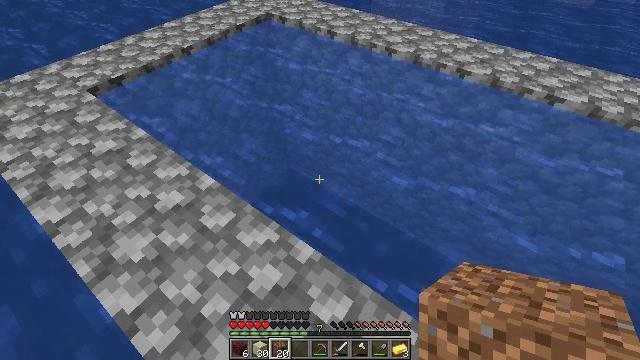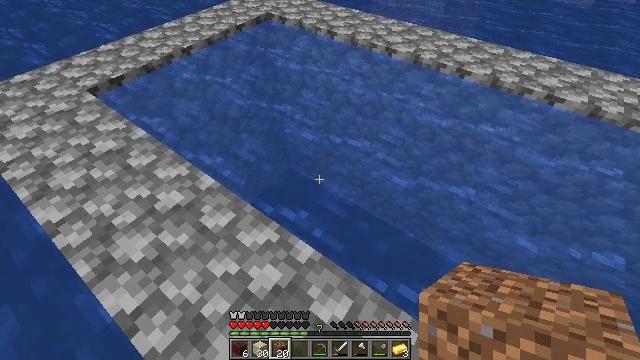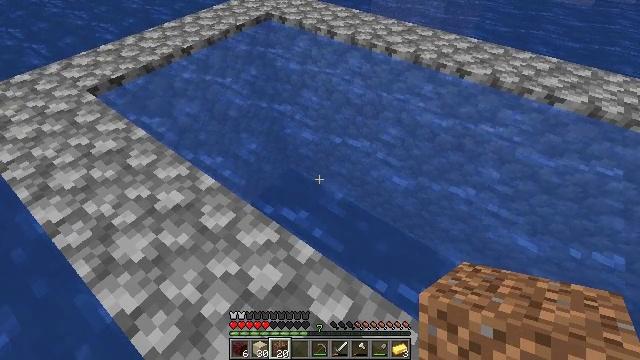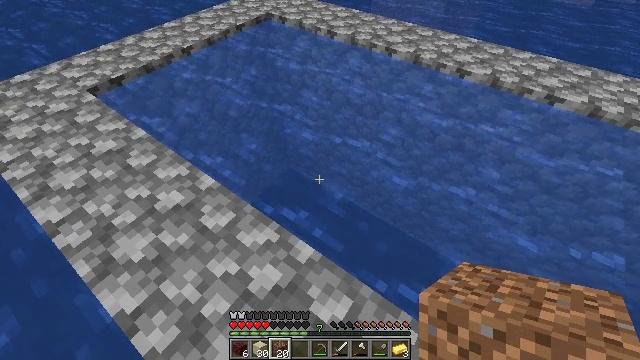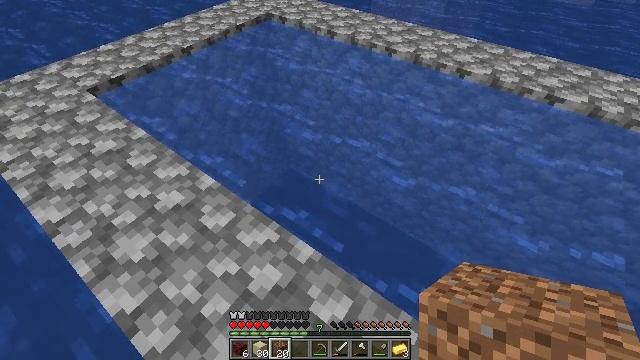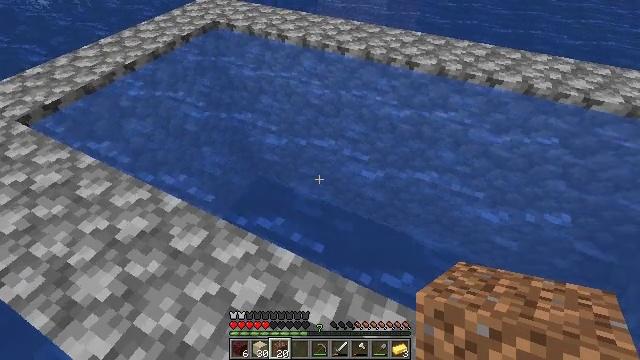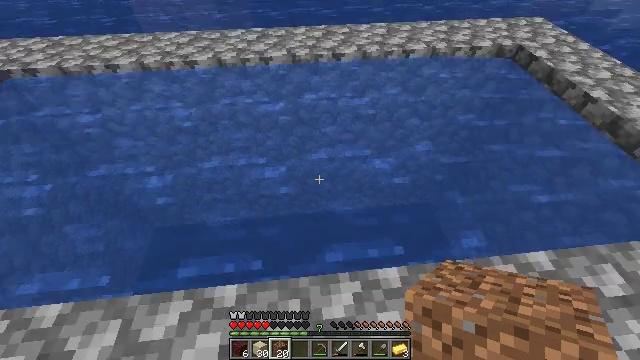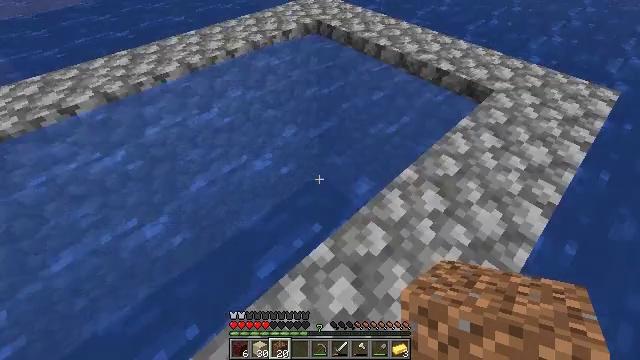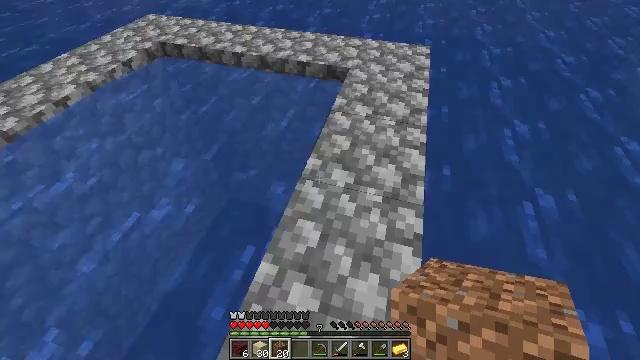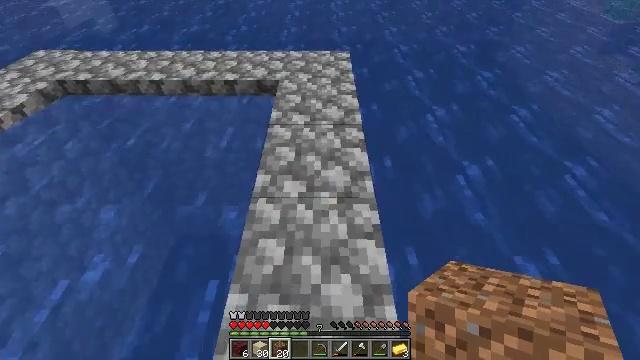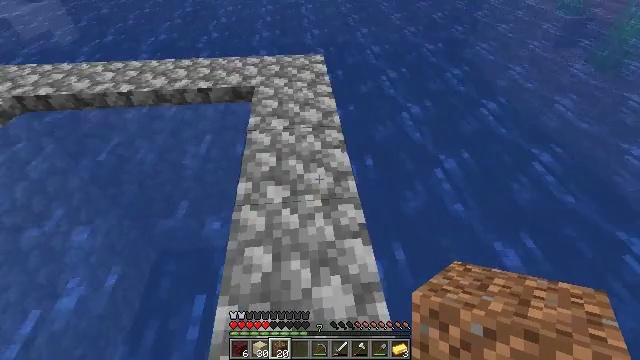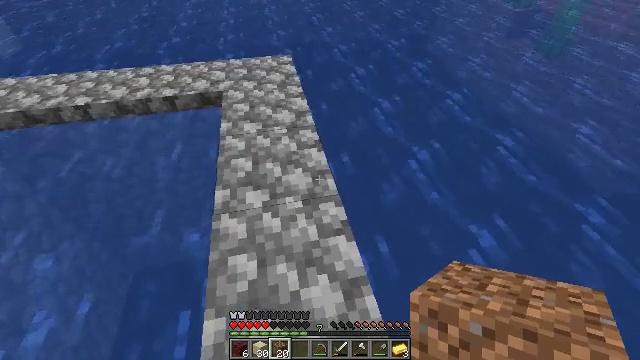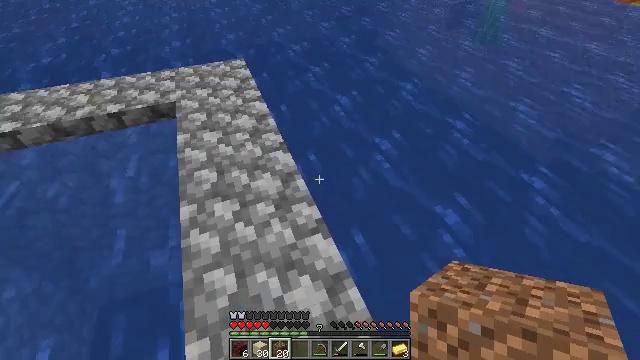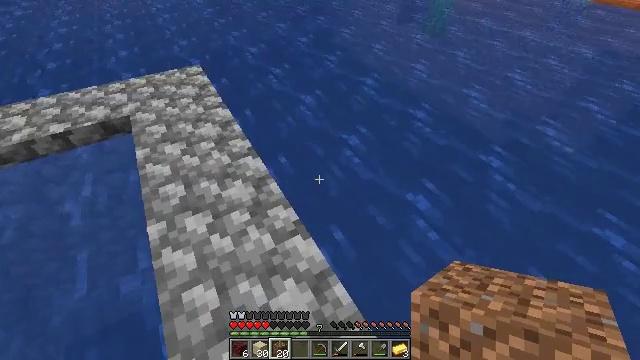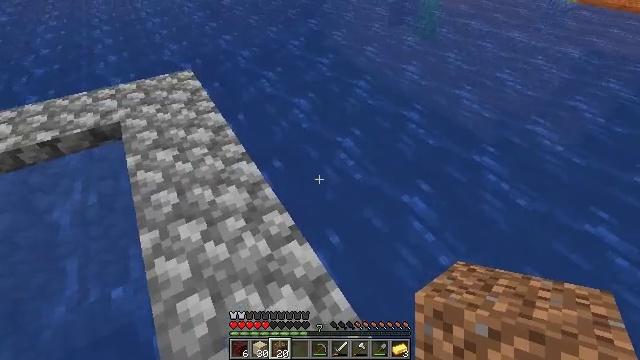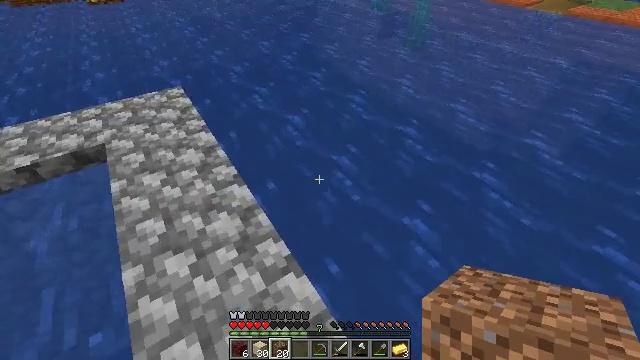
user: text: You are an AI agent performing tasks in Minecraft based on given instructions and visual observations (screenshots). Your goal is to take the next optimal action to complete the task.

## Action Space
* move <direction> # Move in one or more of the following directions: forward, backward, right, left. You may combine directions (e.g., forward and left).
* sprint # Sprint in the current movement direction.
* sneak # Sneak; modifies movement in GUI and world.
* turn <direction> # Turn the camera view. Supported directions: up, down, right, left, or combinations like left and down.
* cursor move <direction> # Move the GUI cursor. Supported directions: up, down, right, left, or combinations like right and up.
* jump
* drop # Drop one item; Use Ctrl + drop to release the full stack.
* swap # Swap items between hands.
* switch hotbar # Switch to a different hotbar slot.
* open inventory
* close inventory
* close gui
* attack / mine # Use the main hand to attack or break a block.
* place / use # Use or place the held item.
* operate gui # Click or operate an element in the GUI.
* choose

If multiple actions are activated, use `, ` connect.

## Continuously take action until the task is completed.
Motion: motion action
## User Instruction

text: Break the existing acacia planks.
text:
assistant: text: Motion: no_op
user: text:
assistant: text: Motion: no_op
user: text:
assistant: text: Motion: no_op
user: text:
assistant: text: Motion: no_op
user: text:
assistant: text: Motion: turn right
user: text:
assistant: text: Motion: turn right
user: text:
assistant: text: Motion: turn right
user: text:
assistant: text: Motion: turn right
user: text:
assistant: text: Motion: turn right and up
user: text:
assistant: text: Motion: turn right
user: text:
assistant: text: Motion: turn right
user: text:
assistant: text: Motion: turn right
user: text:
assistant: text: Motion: turn right
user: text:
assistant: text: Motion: move forward, turn right
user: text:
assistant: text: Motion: move forward, turn right and up
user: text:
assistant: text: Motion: move forward, turn right and up
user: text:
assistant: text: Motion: move forward, turn right and up
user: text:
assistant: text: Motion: move forward, sprint, turn right and up
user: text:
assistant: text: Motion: move forward, sprint, turn right and up
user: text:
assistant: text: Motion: move forward, sprint, turn right and up
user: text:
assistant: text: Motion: move forward, sprint
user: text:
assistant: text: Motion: move forward, jump
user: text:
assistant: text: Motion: move forward, jump
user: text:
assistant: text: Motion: move forward, jump
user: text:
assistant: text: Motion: move forward, jump
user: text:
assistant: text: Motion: move forward, jump
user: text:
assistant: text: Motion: move forward, jump
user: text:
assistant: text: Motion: move forward, jump
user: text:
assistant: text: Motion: move forward, jump
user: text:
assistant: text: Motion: move forward